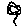
Label: flower